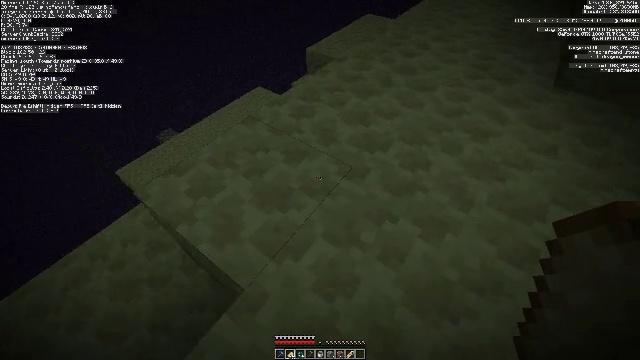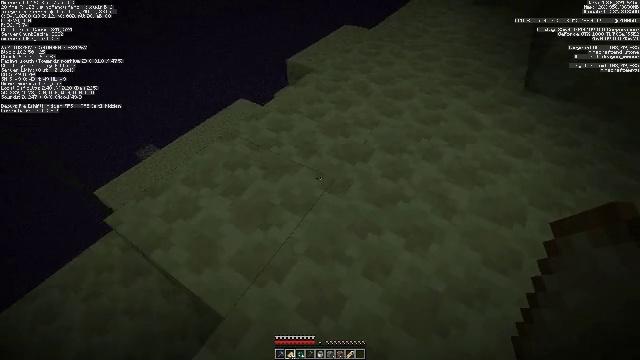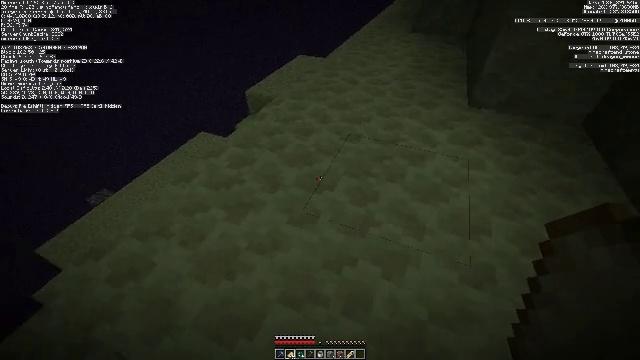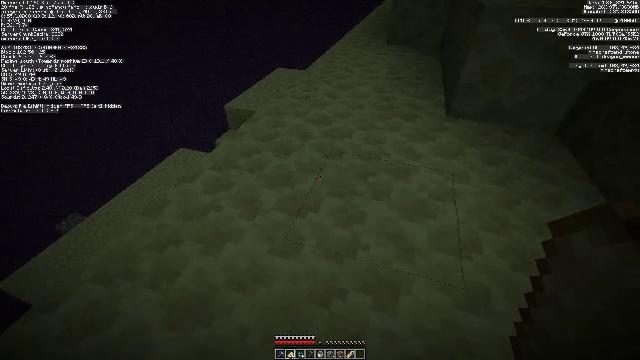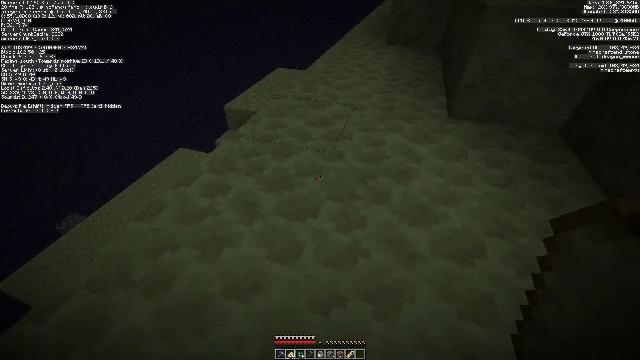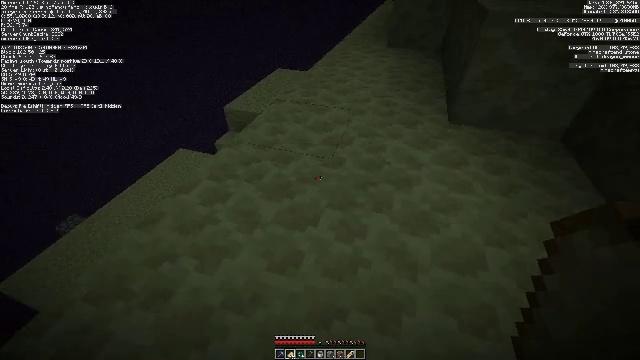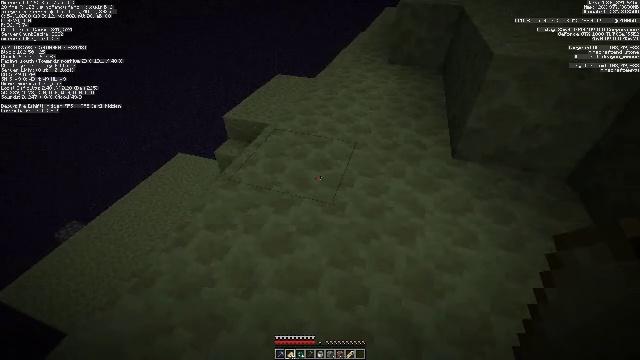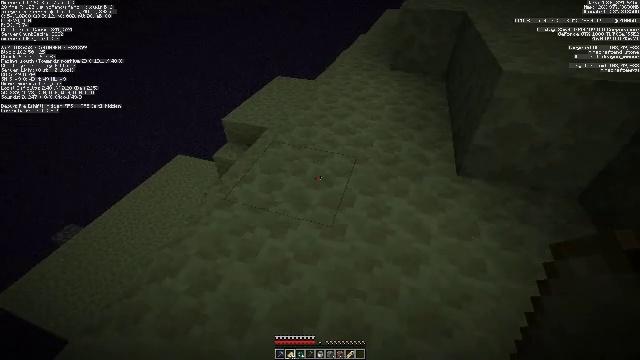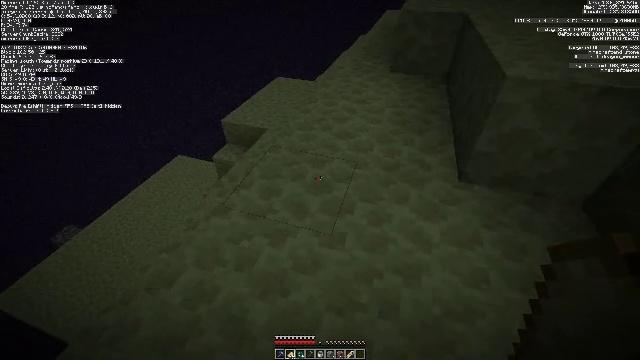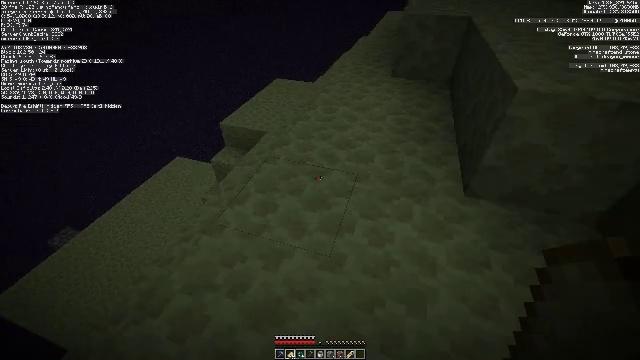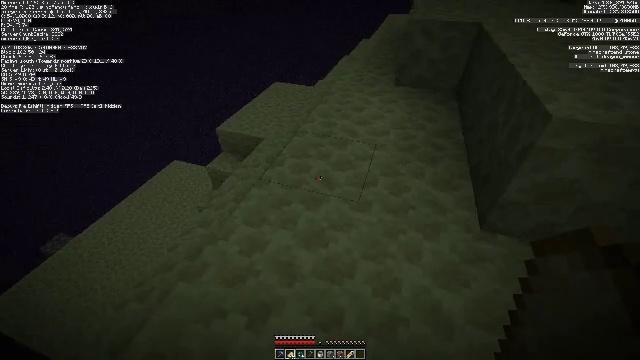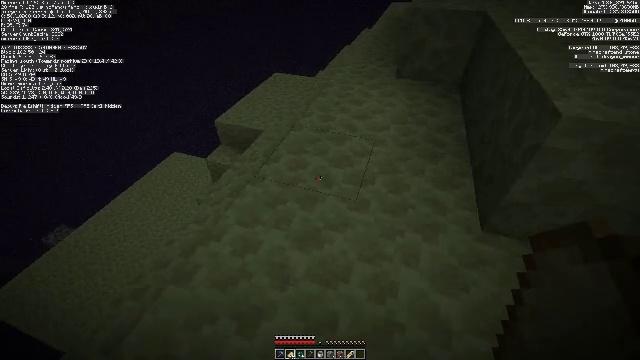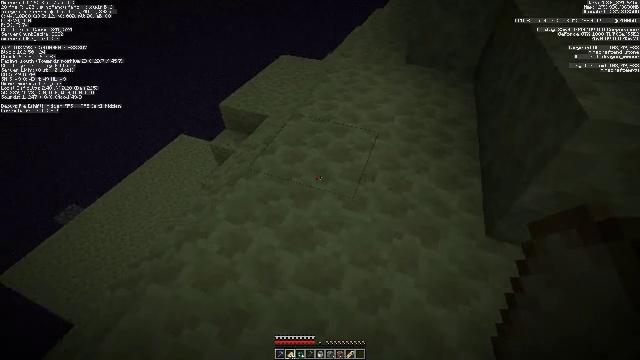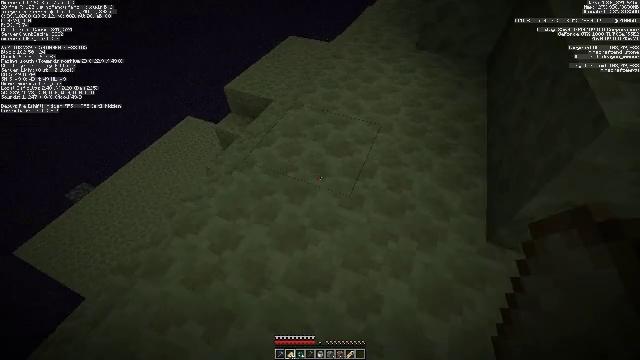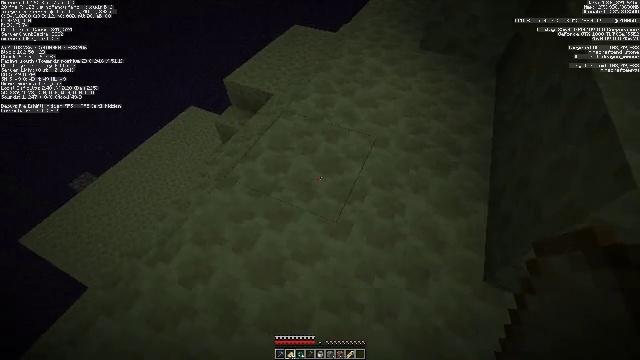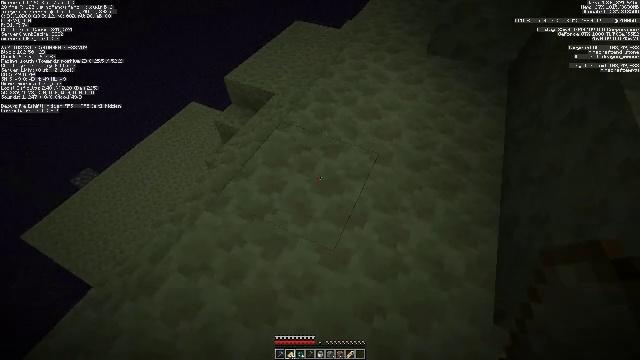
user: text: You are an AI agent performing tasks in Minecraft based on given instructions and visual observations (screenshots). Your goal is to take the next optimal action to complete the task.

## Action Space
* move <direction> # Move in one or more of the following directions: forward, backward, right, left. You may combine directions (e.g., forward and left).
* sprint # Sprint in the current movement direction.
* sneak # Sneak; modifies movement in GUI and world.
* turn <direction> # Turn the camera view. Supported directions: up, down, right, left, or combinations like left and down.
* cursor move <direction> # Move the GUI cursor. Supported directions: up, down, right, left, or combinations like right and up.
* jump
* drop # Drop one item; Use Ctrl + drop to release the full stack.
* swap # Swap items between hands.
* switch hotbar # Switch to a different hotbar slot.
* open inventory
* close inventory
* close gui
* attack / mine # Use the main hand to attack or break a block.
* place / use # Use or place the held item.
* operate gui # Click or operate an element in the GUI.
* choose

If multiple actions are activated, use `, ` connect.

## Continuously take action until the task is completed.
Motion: motion action
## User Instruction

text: Gather the white carpet for inventory.
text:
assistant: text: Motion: move forward, sneak, turn right and up
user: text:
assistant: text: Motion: move forward, sneak, turn right and up
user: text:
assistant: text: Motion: move forward, sneak, turn right and up
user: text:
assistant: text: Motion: move forward
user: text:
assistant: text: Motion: move forward
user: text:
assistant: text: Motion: move forward
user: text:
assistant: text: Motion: move forward
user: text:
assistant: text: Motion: move forward
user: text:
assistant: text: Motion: move forward
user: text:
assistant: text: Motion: move forward
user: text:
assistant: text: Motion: move forward and move right, turn down
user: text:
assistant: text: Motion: move forward and move right, turn left and down
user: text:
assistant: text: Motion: move forward and move right, turn left and down
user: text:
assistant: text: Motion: move forward, turn left and down
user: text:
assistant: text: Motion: move forward, turn down
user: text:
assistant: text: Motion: move forward
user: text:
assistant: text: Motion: move forward
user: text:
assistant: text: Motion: move forward
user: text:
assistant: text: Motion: move forward
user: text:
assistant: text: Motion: move forward
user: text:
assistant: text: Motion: move forward
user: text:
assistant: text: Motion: move forward
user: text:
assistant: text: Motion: move forward
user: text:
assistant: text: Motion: move forward
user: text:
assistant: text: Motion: move forward
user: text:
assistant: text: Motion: move forward
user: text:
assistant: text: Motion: move forward
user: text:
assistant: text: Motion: move forward
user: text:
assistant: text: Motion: move forward and move right
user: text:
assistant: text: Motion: move forward and move right